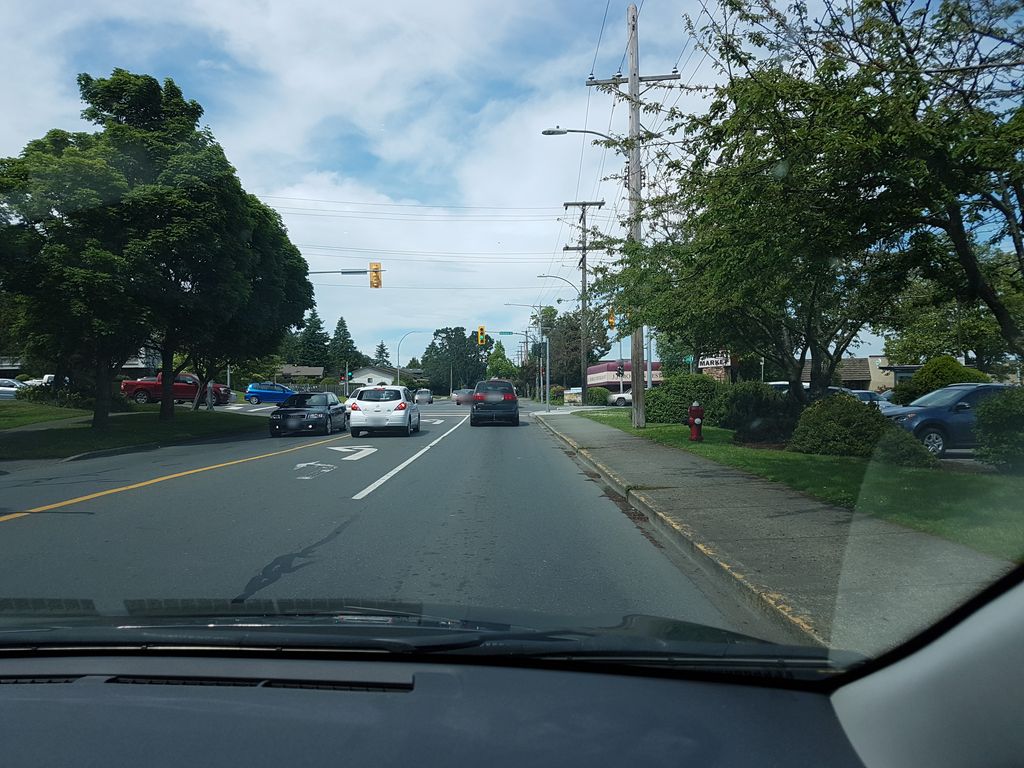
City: victoria